Here is the raw acceleration-versus-time signal recorded on a bearing housing. Based on the visible evidence, which condition applies: normal, inner_race, outer_race, ball?
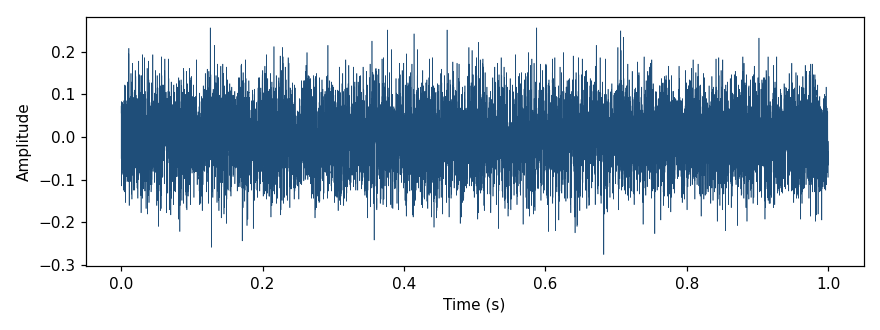
Answer: normal